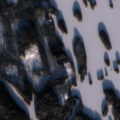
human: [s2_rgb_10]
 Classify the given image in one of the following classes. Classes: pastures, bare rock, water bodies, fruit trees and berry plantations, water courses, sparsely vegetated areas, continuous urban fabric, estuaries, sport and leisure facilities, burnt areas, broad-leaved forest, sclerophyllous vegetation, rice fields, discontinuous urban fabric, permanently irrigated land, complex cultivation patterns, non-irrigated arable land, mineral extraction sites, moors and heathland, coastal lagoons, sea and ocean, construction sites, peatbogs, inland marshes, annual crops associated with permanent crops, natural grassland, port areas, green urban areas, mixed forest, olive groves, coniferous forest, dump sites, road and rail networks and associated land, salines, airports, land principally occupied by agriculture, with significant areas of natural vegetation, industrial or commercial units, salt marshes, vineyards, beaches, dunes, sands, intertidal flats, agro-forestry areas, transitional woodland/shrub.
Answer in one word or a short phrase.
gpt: coniferous forest, mixed forest, transitional woodland/shrub, water bodies